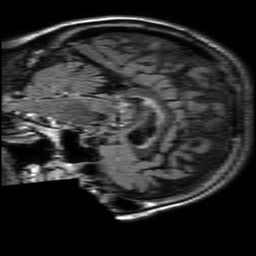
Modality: FLAIR
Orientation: sagittal
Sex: female
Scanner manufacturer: philips
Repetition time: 11 s
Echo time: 0.125 s